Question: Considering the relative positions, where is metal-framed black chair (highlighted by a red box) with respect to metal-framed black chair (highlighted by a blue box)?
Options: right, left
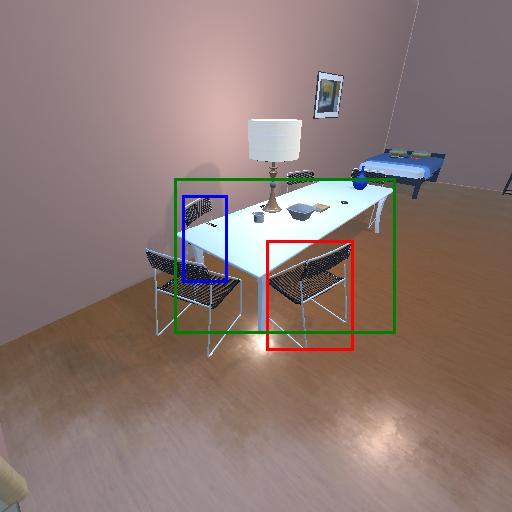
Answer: right